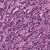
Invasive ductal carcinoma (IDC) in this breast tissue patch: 1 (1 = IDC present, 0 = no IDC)